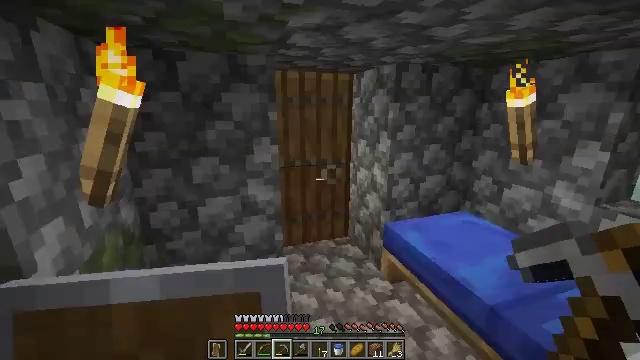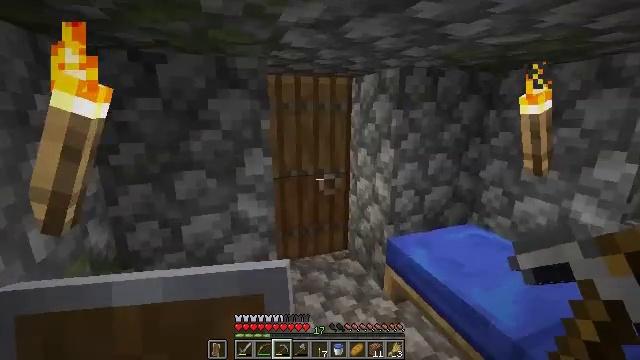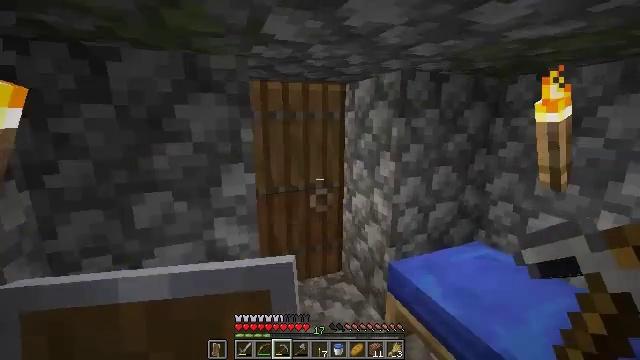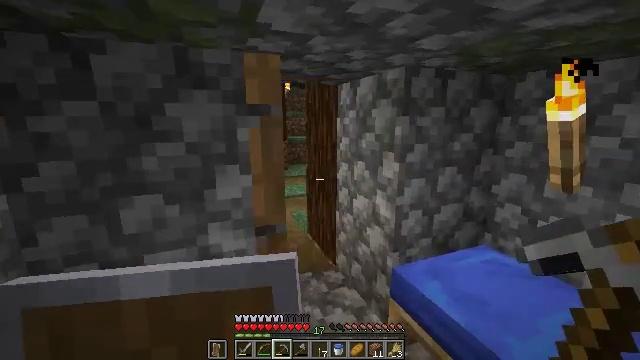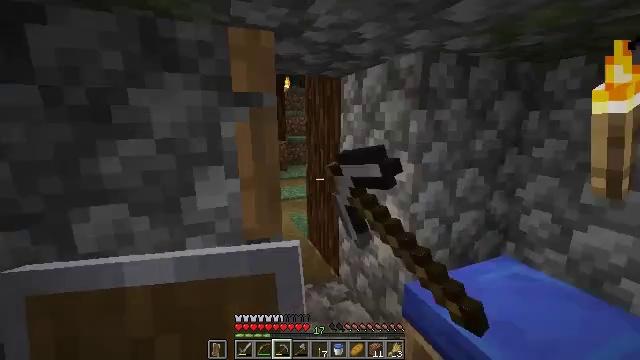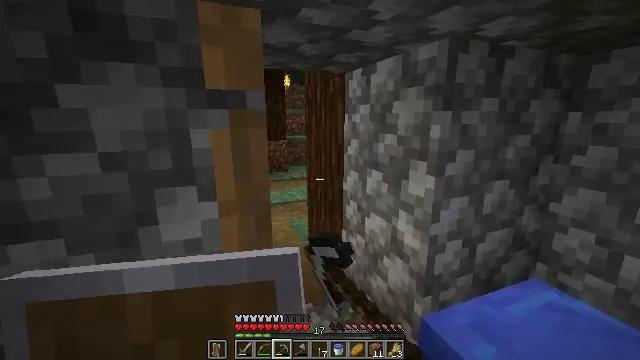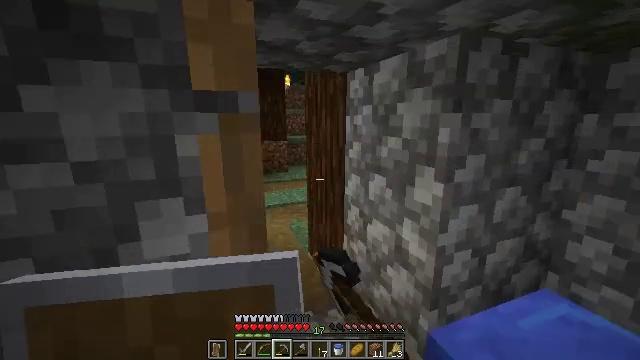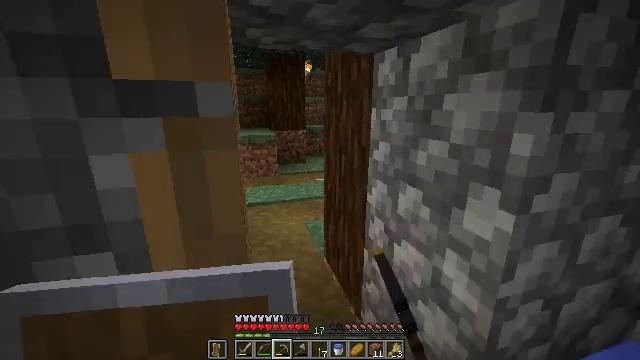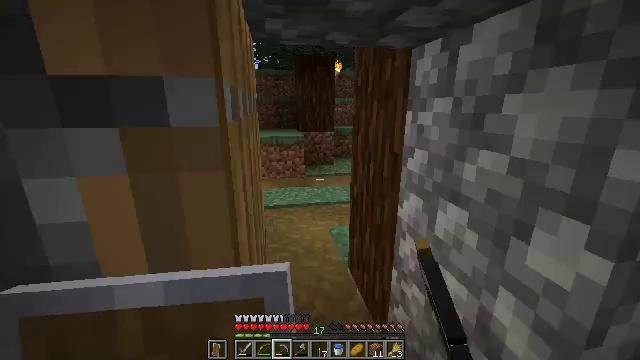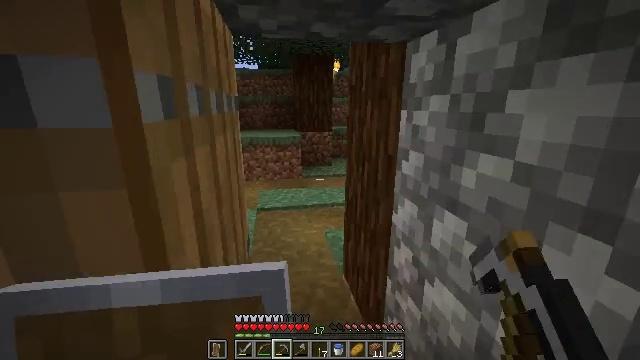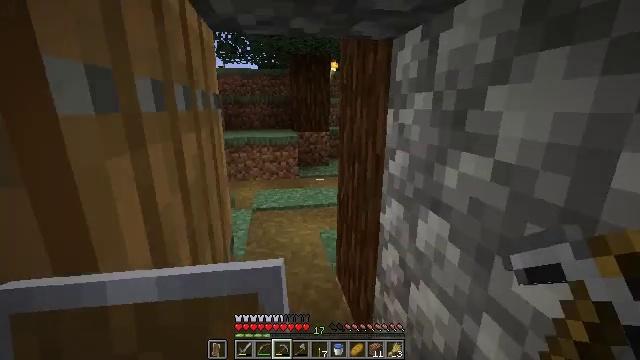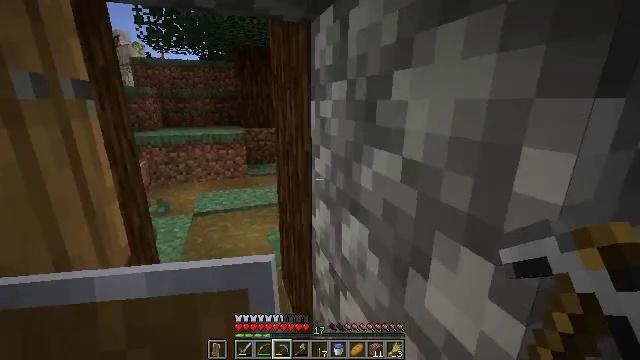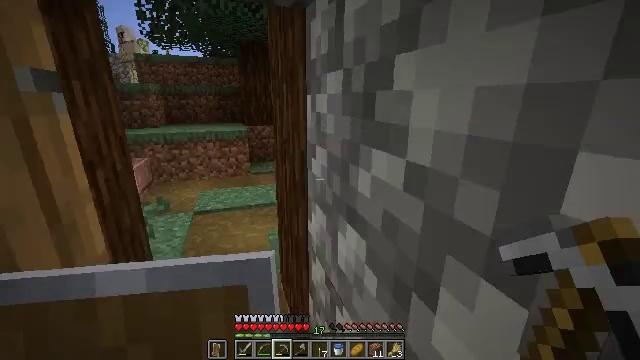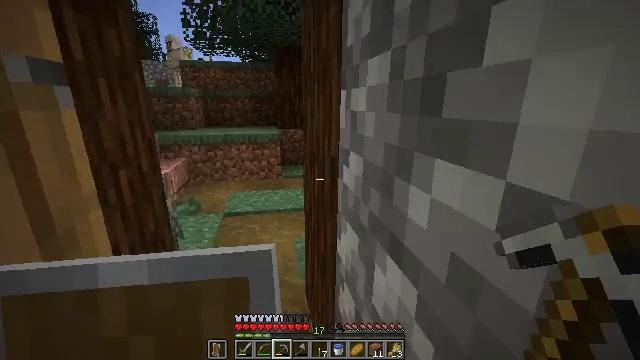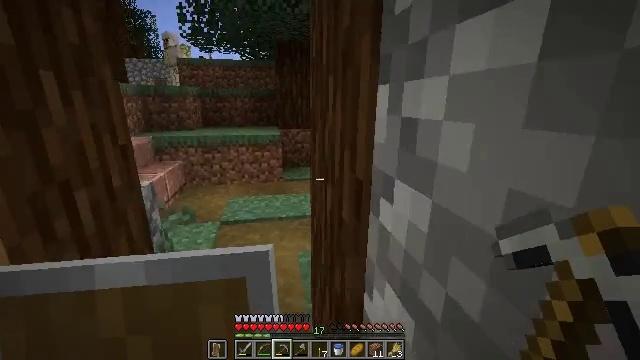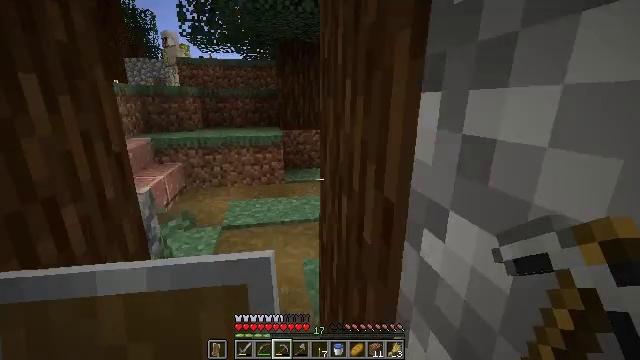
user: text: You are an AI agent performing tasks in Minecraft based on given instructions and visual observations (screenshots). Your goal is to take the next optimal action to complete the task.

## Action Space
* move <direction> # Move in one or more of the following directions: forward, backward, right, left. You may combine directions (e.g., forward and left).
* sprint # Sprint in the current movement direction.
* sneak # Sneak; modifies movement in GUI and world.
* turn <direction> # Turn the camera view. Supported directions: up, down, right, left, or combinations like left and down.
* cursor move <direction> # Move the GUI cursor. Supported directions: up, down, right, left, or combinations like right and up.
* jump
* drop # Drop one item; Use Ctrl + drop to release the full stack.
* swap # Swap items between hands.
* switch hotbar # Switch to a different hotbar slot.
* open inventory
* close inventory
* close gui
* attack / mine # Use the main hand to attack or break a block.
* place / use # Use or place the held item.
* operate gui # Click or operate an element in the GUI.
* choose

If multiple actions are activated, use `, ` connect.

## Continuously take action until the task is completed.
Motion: motion action
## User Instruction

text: Collect wheat crops.
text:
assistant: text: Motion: move forward, turn up
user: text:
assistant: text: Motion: move forward, turn right and up
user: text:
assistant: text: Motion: move forward, use / place
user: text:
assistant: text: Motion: move forward, use / place
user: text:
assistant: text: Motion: move forward
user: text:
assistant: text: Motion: move forward
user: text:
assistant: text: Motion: move forward, turn left and down
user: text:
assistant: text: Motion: move forward, turn left
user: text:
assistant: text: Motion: move forward and move right
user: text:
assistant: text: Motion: move forward and move right
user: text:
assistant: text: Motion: move forward, turn right and down
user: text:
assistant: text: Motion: move forward, turn left
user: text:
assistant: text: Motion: move forward, turn left
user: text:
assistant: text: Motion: move forward
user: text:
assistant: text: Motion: move forward and move left
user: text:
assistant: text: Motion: move forward and move left, turn right and down
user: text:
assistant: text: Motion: move forward and move left, turn right and up
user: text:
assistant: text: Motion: move back and move left, turn right and up
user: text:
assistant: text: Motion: move back and move left, turn right and up
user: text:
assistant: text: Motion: move back and move left, turn right and up
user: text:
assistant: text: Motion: move back
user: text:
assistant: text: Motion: move back
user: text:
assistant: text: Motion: move back and move right
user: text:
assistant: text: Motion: move back and move right, turn left and down, use / place
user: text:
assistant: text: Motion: move back, turn left and down, use / place
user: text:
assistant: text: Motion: move back, turn left and down
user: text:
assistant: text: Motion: move back, turn left
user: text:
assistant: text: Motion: move back, turn left
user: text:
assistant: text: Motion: move back and move left, turn left and down
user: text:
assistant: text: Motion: move forward and move left, turn left and down